Question: I'm using the DevExpress WPF grid control. When you hover the mouse over a grid cell, and that grid cell is too small to display the entire value, a tooltip is automatically generated containing the full value, like this: (sorry, print-screen doesn't capture the mouse pointer)

Is there any way to suppress this? Ideally, i'd like to suppress it for only certain grid columns if possible.
The MSDN documentation for the event FrameworkElement.ToolTipOpening (exposed by the grid column) says:
However, I've tried that, and it doesn't work in this case. Other posts on the web refer to using a TooltipController, but since I'm using the WPF grid, there's no such class (that I can see).
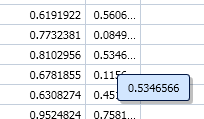
Answer: You can forbid toltip by setting the column's Settings.ShowTooltipForTrimmedText to false.